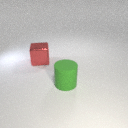
large red metal cube behind large green rubber cylinder